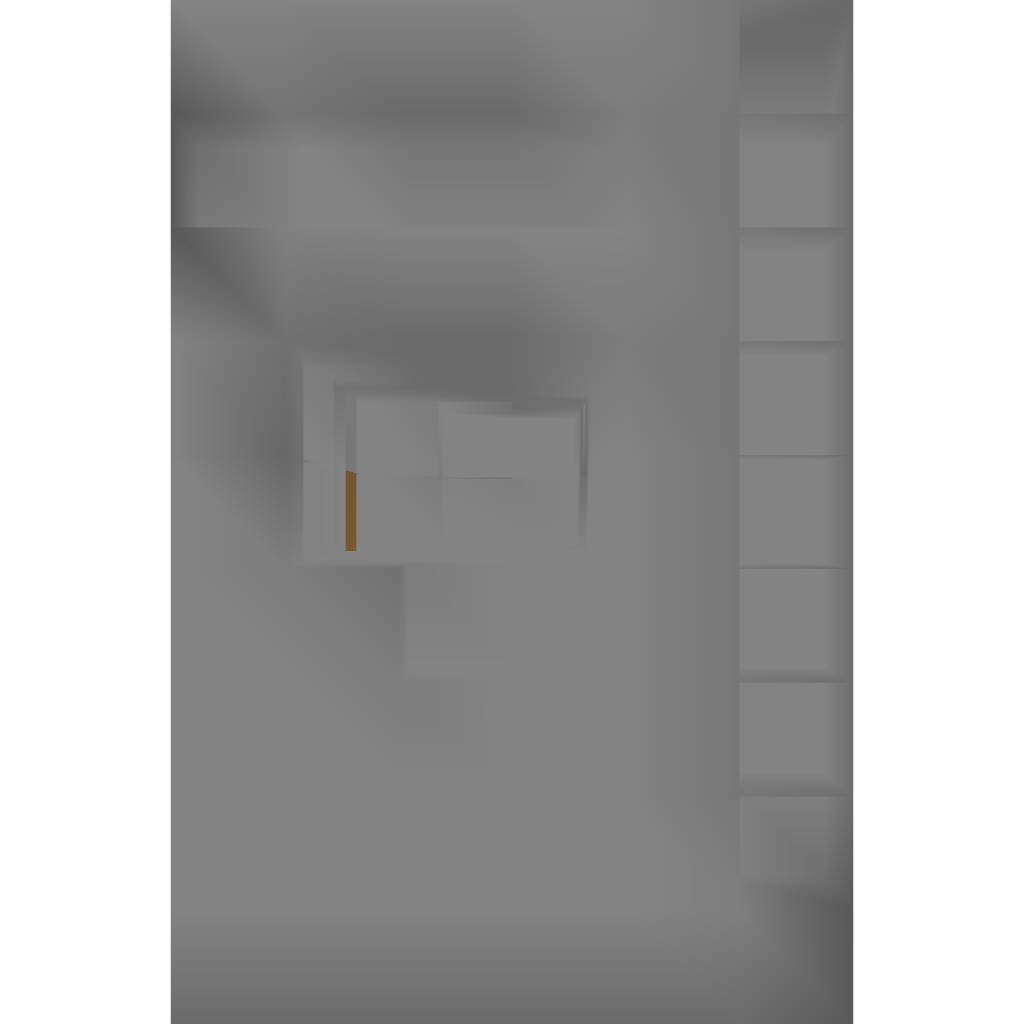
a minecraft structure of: Tunnel Trap bad low quality